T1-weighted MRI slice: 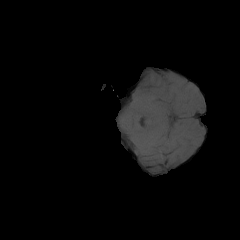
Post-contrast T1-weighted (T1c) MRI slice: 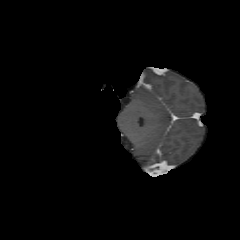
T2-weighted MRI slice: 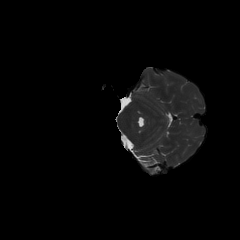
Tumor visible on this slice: no